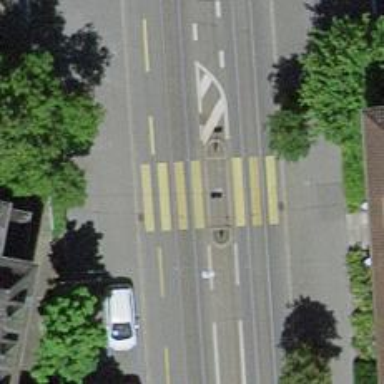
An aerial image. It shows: Kerb barrier.